Field crop: maize
Growth stage: 2
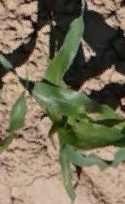
Species: maize